Interaction volume radius: 5 \u00c5
Interaction volume height: 30 \u00c5
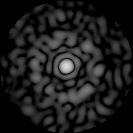
Disorder parameter: 0.8504